Question: I am analyzing the marketing channel last touch report for a customer.
I have two questions.
1. I have drilled down the report by Original Referring Domains. There are unexpected 'Typed/Bookmarked' domains related hits in the 'Organic Search' and 'Affiliation' channels, with non-trivial percentages. I have checked the marketing processing rules definitions: A visit may be associated to the 'Organic Search' channel if it matches the natural search detection. Analogously, the 'Affialiation' channel processing rule checks against the a certain value of the tracking code (tracking code = af).
So, why are there 'Typed/Bookmarked' attributions to the Organic and Affiliation channels?
1. How may I debug a marketing processing rule? Are there any tool?
See the following snapshot for details.

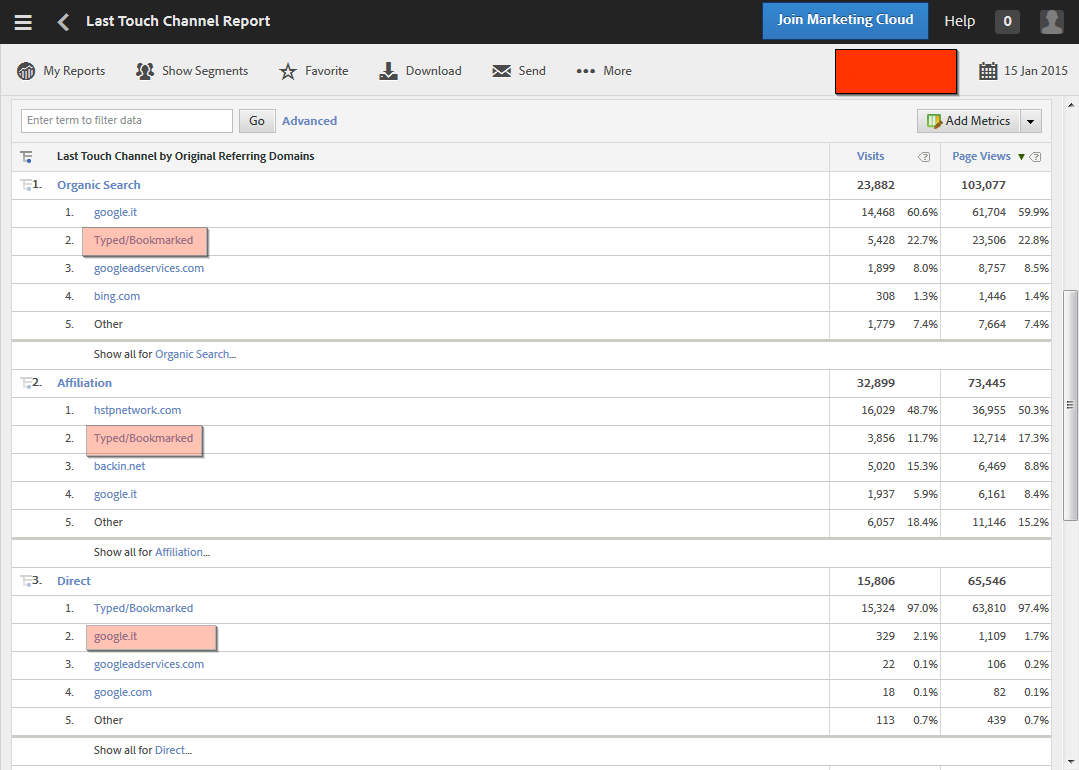
Answer: This is correct data that you're seeing.
Because you are looking at the "Original Referring Domains" dimension, that visitor may have legitimately had an referrer that was "Typed/Bookmarked".
For example (assuming cookies are never deleted). If I first visited your site on 1/1/2014 because someone told me about your site, and I just typed in www.yoursite.com into the address bar, I would have an original referring domain of "Typed/Bookmarked" because that is how I encountered your site.
Let's say I make a second visit a year later on 1/1/2015 via Organic Search, and Omniture 'Natural Search Detection" assigns me as such.
Now, if you are looking at the Marketing Channels report for the year 2015, it will have this visitor as a visit under "Organic Search". If you then break it down by "Original Referring Domain" it will legitimately tell you that my domain was "Typed/Bookmarked".